Field crop: maize
Growth stage: 2
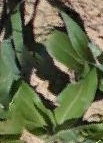
Species: maize